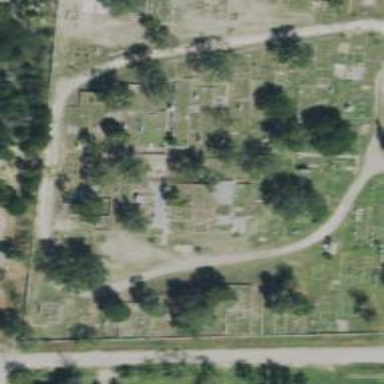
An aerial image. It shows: Cemetery.